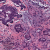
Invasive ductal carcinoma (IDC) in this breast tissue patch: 1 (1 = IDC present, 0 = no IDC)